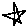
Label: star